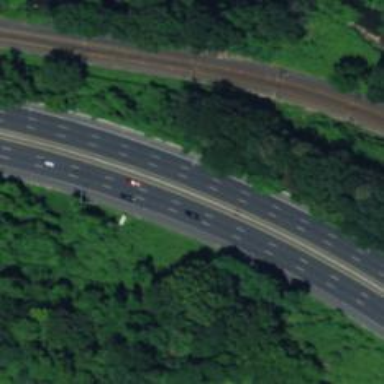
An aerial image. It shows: Asphalt motorway.